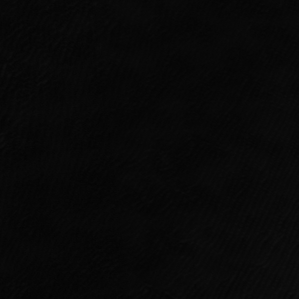
Label: frost